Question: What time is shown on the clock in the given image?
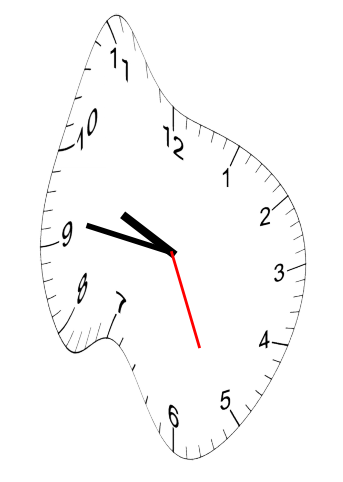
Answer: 09:46:26